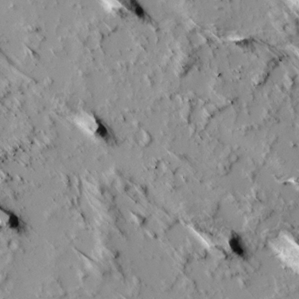
Label: non_frost